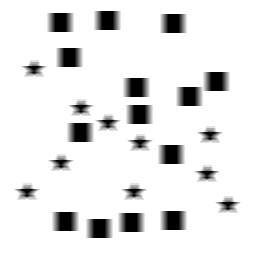
Squares: 14
Triangles: 0
Stars: 10
Total shapes: 24